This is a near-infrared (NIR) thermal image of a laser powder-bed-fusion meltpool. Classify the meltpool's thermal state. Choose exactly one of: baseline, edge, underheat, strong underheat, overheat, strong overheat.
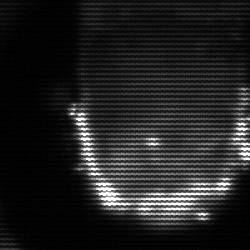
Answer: baseline